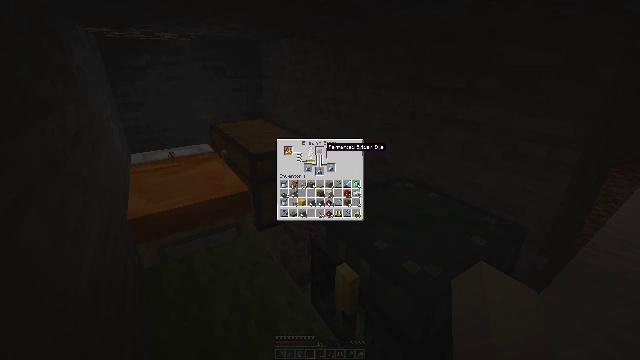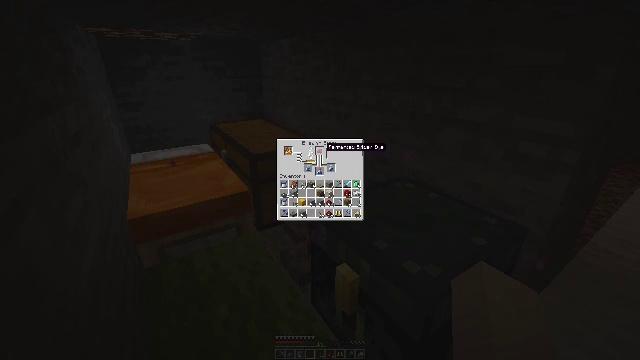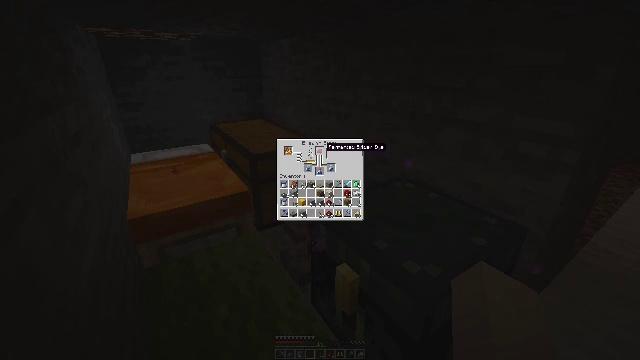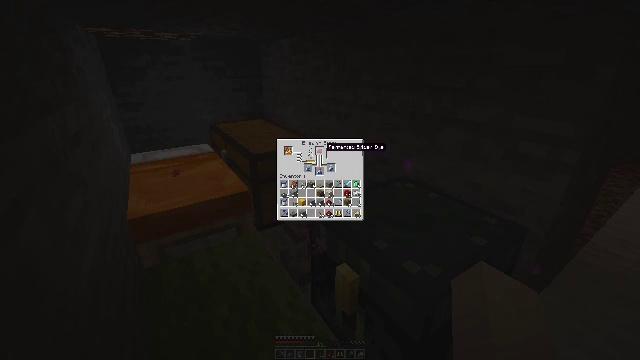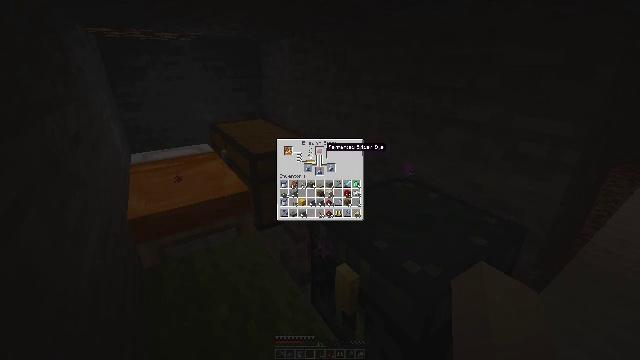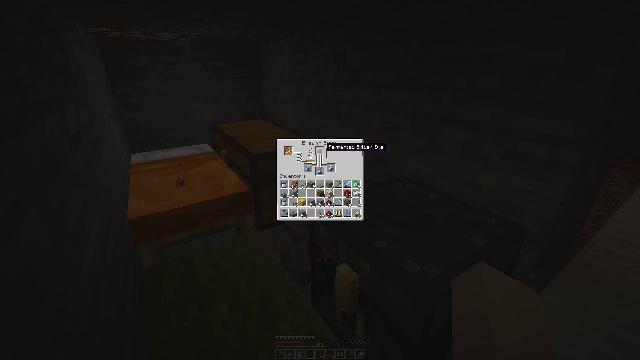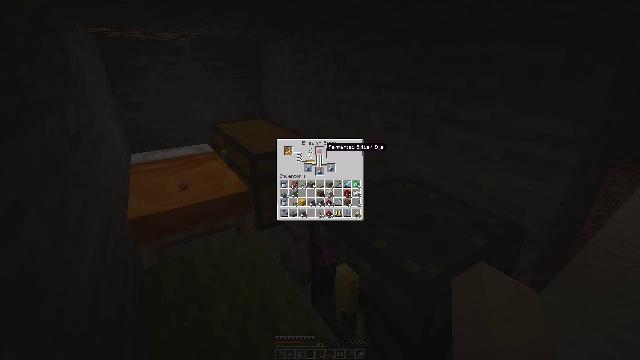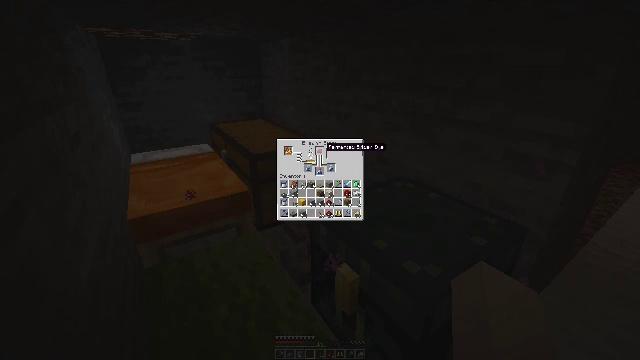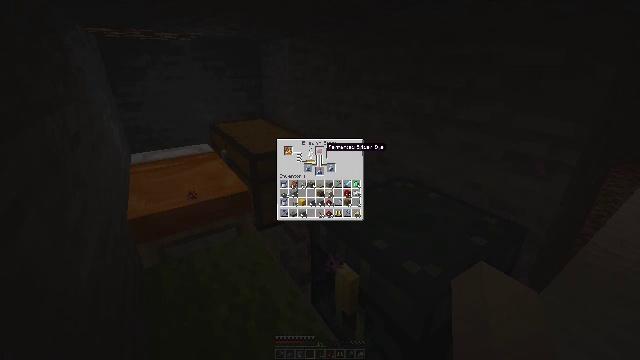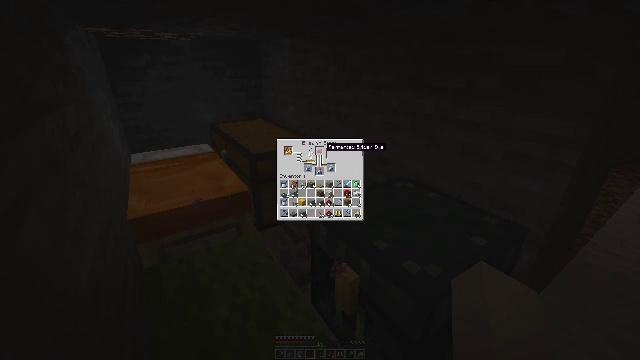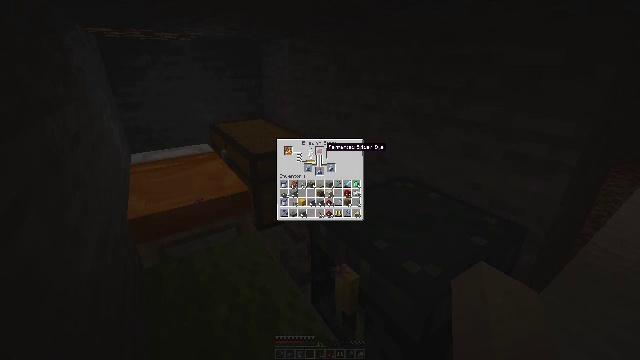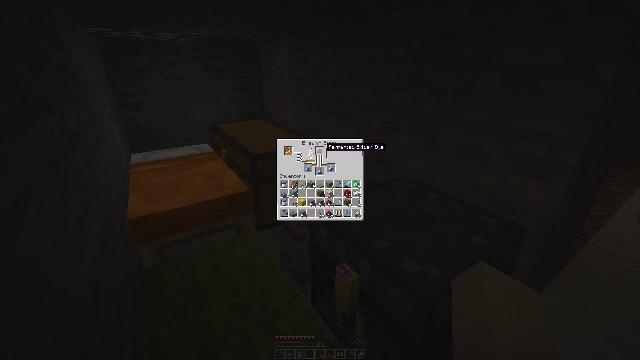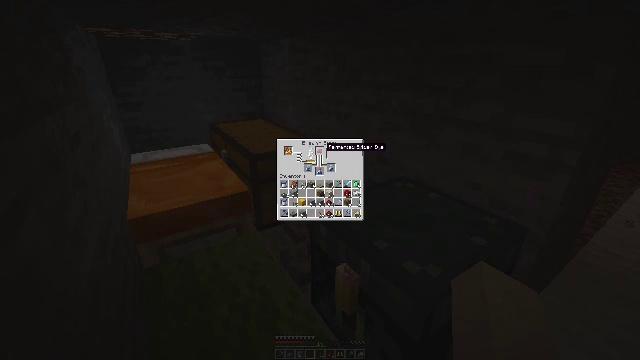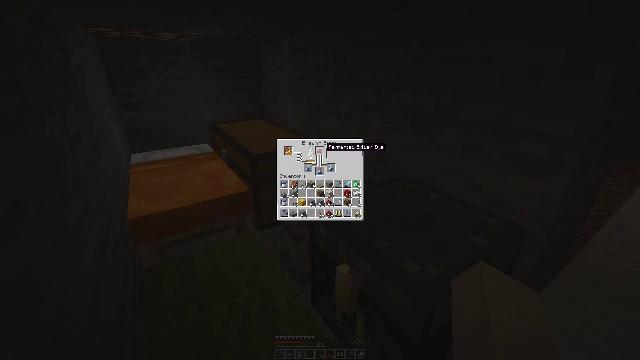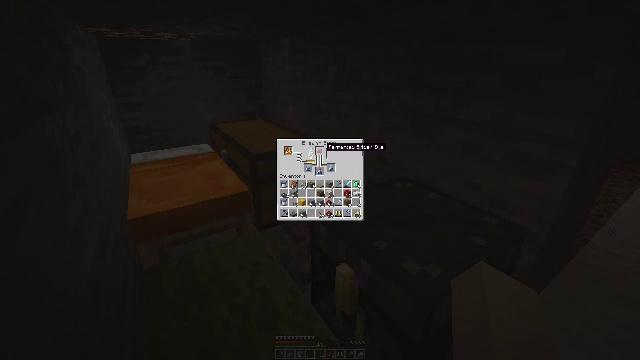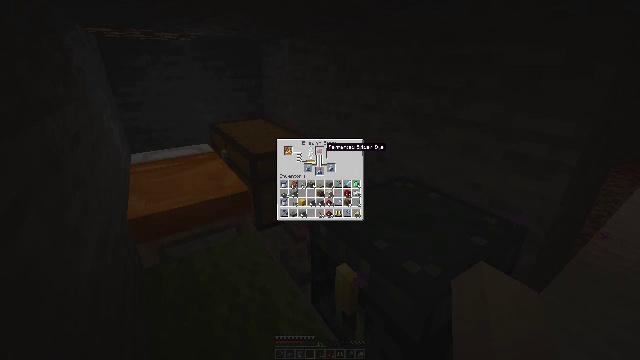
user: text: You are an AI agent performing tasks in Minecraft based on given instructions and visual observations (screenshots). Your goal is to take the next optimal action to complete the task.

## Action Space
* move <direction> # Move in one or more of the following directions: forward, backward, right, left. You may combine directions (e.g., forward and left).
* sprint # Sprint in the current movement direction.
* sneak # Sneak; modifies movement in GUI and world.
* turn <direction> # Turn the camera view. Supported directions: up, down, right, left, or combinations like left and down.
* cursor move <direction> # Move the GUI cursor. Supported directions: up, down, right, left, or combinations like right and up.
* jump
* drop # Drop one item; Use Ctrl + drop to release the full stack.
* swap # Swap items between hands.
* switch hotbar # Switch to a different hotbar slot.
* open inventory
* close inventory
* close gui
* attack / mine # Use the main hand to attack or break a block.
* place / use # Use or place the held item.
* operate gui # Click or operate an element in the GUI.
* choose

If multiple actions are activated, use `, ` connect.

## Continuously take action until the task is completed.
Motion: motion action
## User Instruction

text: Break the lectern to relocate it.
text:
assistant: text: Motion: no_op
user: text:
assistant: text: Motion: no_op
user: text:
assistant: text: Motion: no_op
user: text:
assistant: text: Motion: no_op
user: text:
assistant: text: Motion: no_op
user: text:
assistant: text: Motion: no_op
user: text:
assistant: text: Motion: no_op
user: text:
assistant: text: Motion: no_op
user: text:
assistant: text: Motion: no_op
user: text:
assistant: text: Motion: no_op
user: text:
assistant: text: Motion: no_op
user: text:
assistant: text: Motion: no_op
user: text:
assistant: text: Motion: no_op
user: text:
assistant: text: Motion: no_op
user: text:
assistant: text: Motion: no_op
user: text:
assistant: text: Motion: no_op
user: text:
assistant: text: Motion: no_op
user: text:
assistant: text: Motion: no_op
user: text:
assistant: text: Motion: no_op
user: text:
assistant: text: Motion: no_op
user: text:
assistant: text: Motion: no_op
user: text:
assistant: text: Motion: no_op
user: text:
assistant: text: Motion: no_op
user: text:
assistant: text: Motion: no_op
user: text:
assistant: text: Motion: no_op
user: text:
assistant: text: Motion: no_op
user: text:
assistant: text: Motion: no_op
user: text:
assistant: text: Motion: no_op
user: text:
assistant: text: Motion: no_op
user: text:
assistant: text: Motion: no_op